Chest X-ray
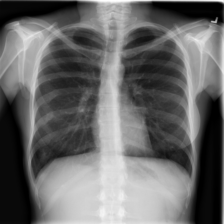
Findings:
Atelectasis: negative
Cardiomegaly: negative
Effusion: negative
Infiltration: negative
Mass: negative
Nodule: negative
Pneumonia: negative
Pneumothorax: negative
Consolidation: negative
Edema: negative
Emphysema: negative
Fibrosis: negative
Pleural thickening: negative
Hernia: negative